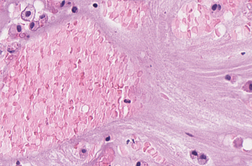
Tumor epithelial tissue: no
Tumor-associated stroma tissue: no
Normal tissue: yes